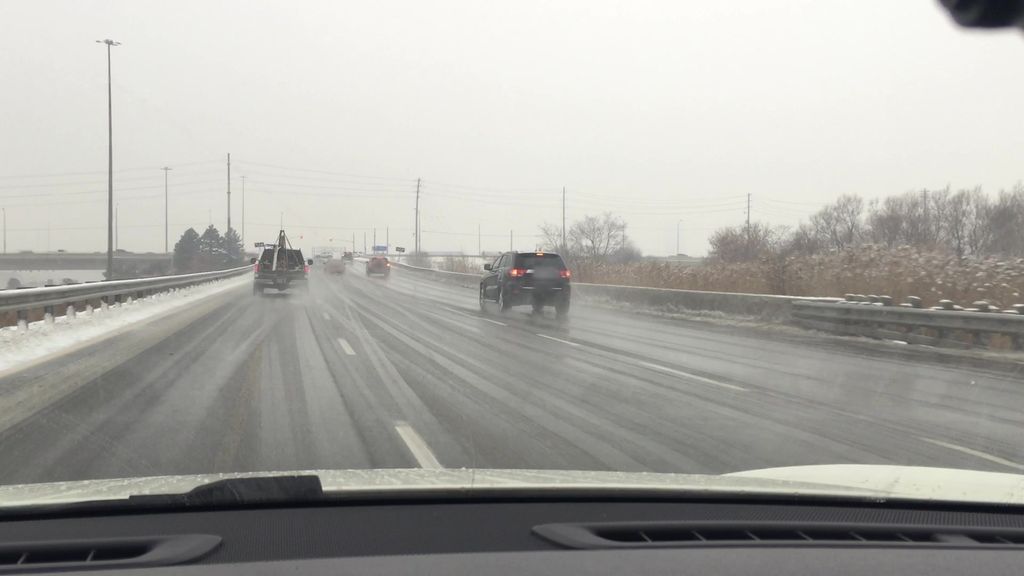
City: toronto